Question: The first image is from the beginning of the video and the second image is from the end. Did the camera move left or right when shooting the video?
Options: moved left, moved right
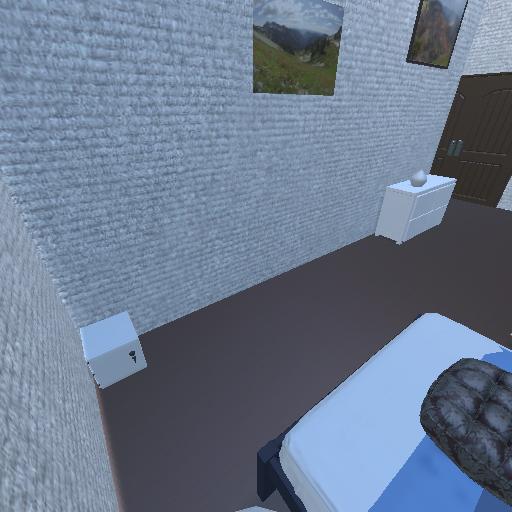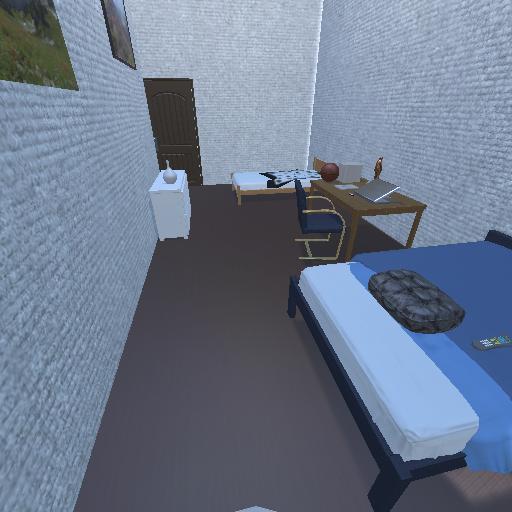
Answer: moved left